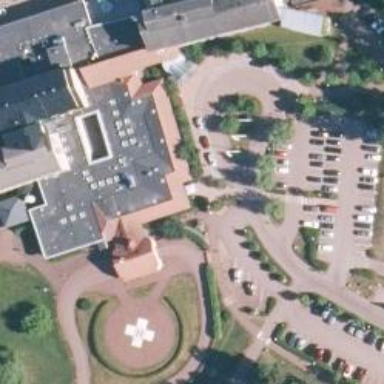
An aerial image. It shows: Entrance designated for emergency ward.